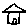
Label: house